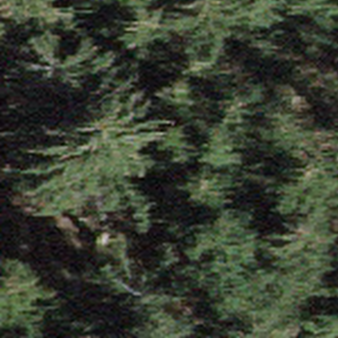
Label: other